Field crop: maize
Growth stage: 1
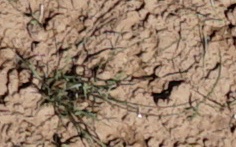
Species: lolium